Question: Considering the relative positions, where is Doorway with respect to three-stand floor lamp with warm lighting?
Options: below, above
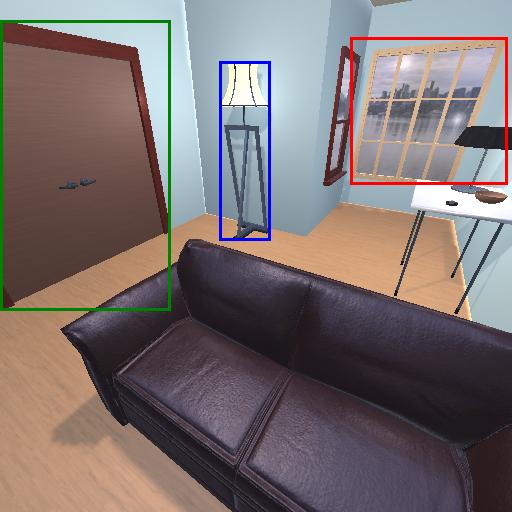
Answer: below